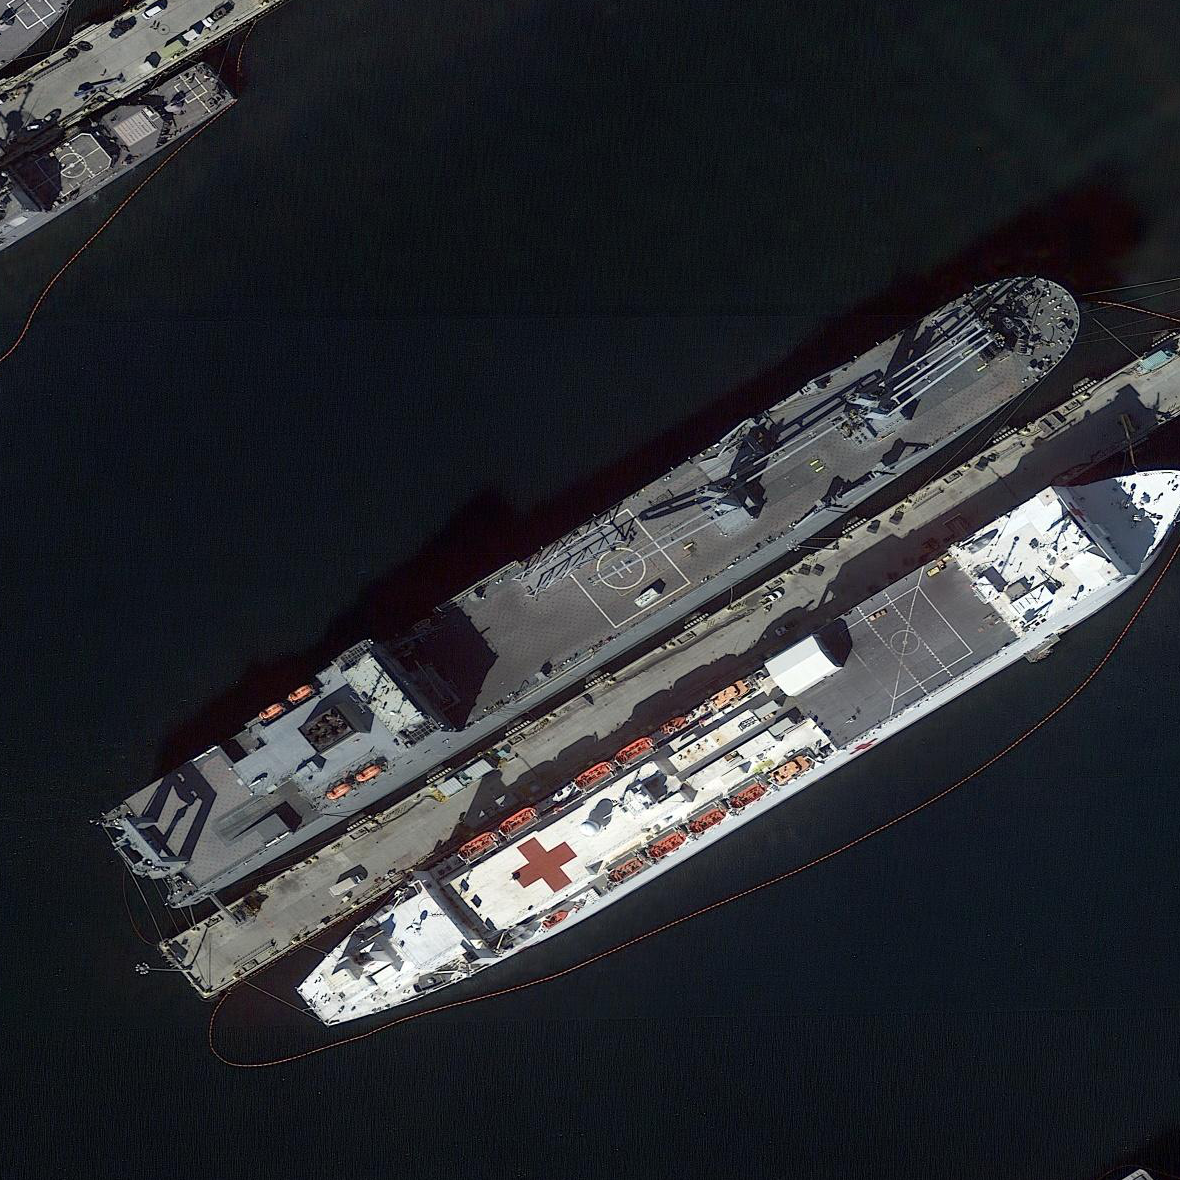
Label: civil